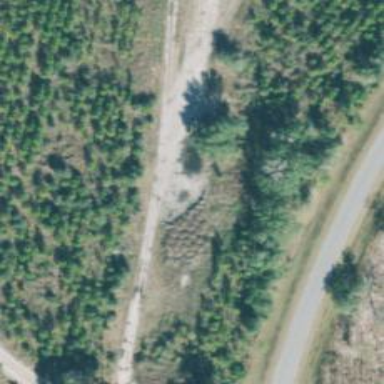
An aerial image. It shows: Abandoned railway spur for lumber freight services.